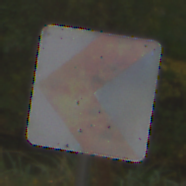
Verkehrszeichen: RichtungstafelnInKurvenKleinRechts
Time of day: Midday
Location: Outdoor (Nature)
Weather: Overcast
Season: Autumn
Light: Natural